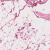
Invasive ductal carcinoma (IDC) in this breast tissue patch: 0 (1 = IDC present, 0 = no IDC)